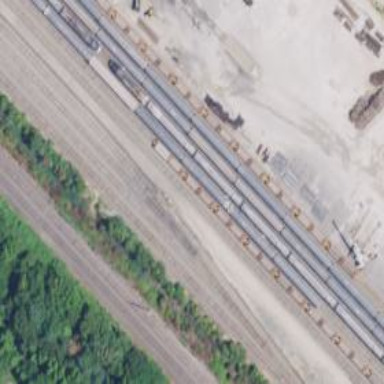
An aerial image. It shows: Railway yard in service.